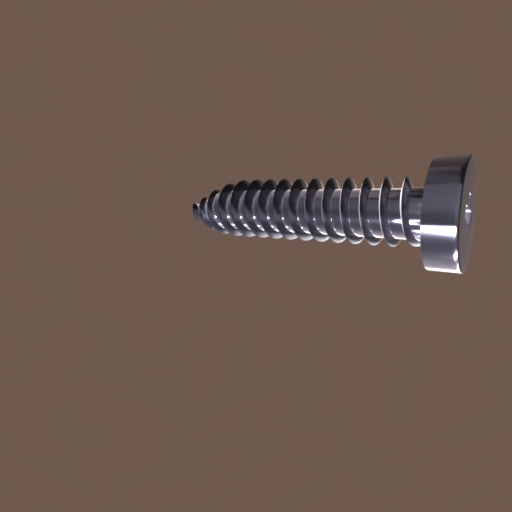
Label: screw